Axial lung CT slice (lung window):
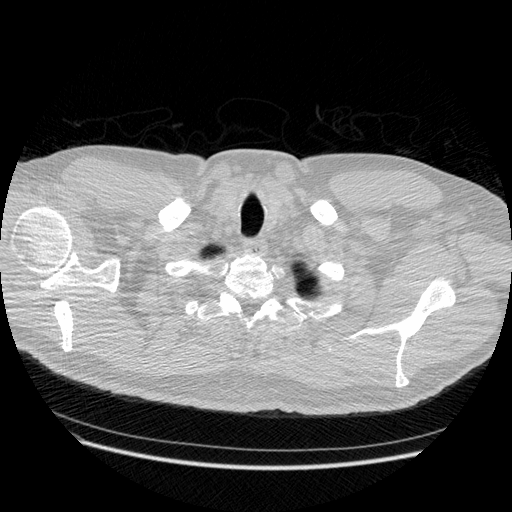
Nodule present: no